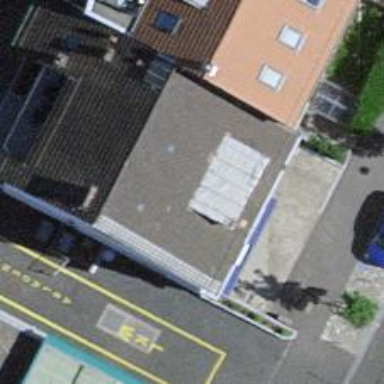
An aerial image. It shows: Convenience shop.